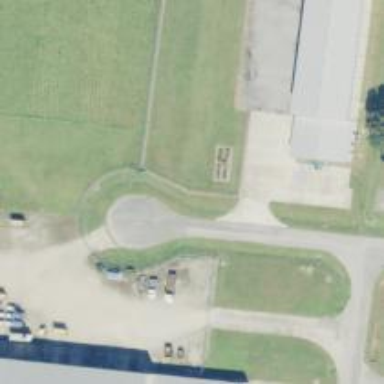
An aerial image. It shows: Turning circle on the road.